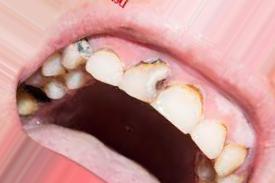
Condition: Caries